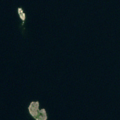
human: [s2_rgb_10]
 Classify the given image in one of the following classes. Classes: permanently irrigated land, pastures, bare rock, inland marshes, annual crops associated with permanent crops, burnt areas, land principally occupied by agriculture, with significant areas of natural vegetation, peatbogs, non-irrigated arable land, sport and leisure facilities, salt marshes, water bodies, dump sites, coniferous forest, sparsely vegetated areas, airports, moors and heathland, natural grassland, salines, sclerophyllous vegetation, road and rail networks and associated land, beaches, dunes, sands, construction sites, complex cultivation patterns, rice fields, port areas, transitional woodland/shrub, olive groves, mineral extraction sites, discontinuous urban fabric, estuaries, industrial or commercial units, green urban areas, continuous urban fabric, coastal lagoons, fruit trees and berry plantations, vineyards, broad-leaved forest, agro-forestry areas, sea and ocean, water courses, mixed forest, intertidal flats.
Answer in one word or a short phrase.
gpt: sea and ocean